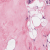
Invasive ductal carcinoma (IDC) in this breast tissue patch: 0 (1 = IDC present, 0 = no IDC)